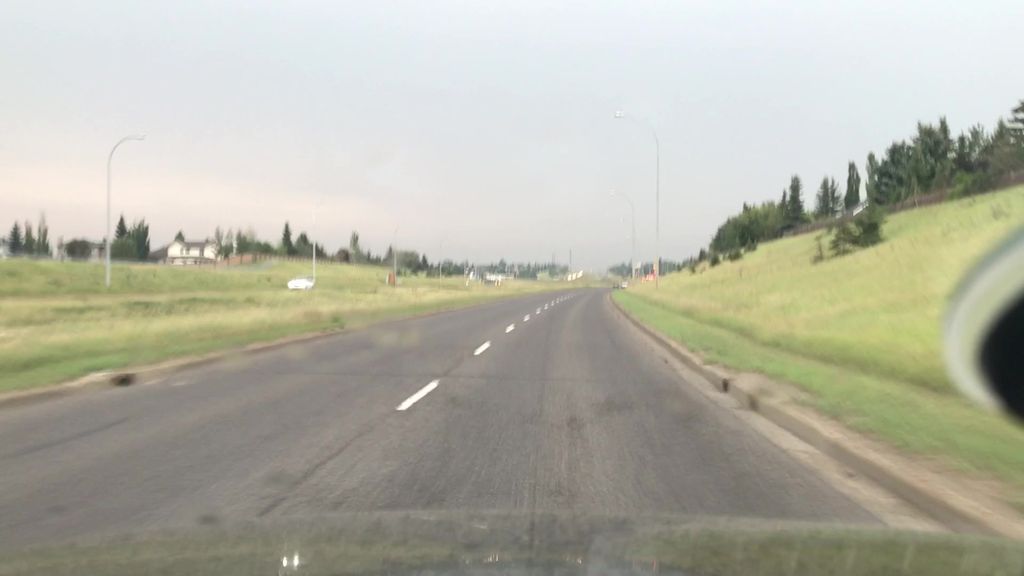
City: edmonton